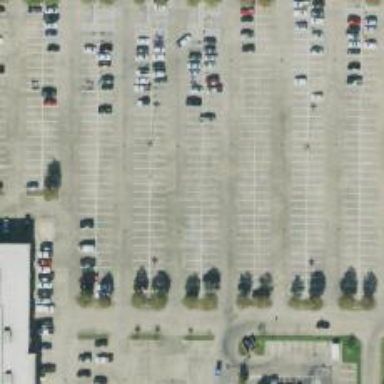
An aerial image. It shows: Parking space is available.